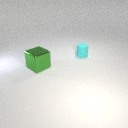
small cyan rubber cylinder behind large green metal cube